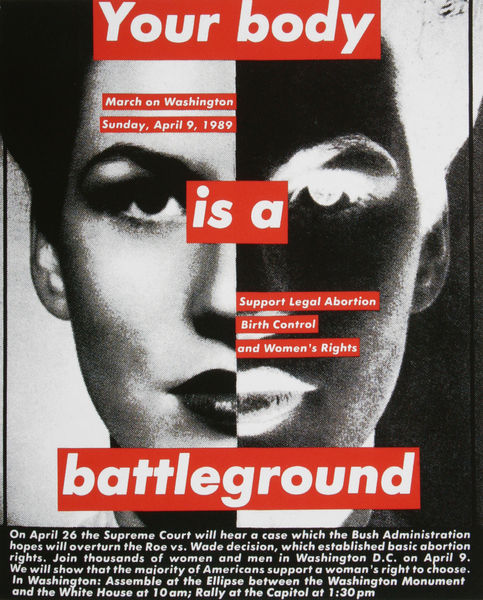
Titel: Your Body is a Battleground
Künstler: Barbara Kruger
Institution: (Privatsammlung)
Schlagwörter: weiß, frau, mund, ohr, schwarz, rot, augen, gesicht, auge, augenbrauen, lippen, ohren, schrift, symmetrie, inschrift, gespalten, foto, hälfte, text, zeitschrift, buchstaben, plakat, cover, titelbild, negativ, englisch, these, teilung, positiv, body, battleground, zeitungscover